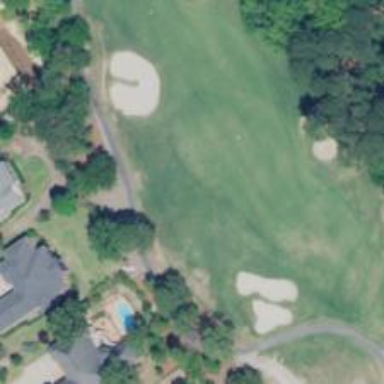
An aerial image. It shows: View of golf hole.